Field crop: maize
Growth stage: 2
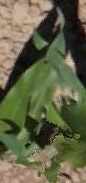
Species: maize